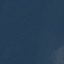
Land use / land cover: SeaLake